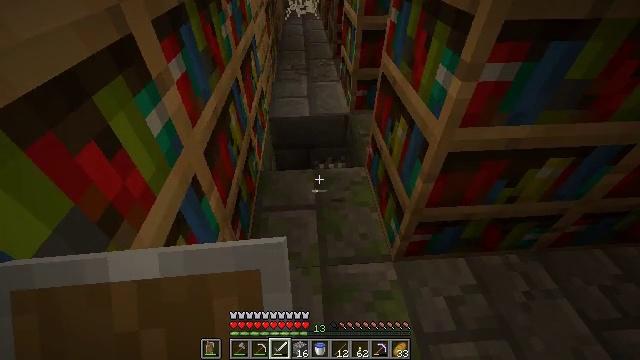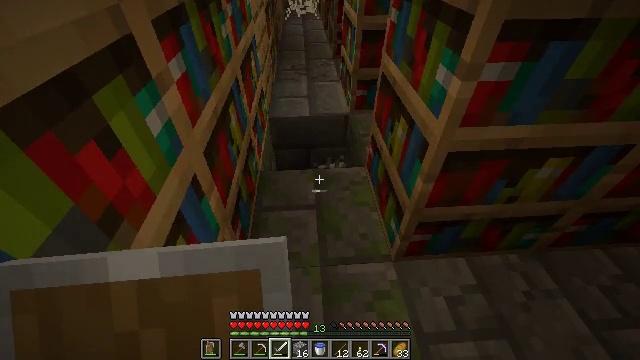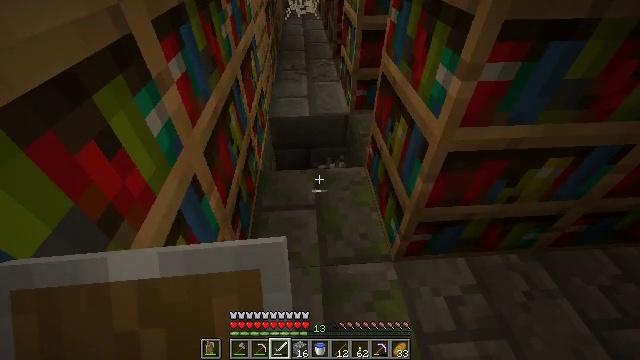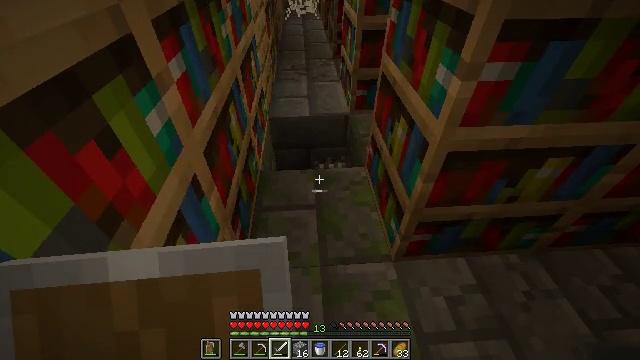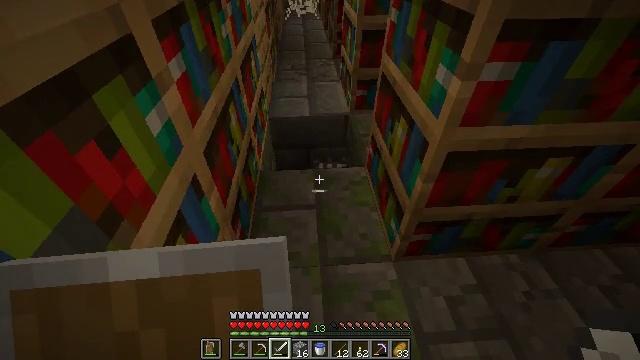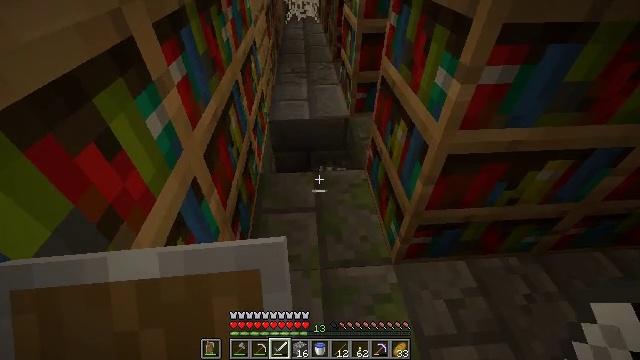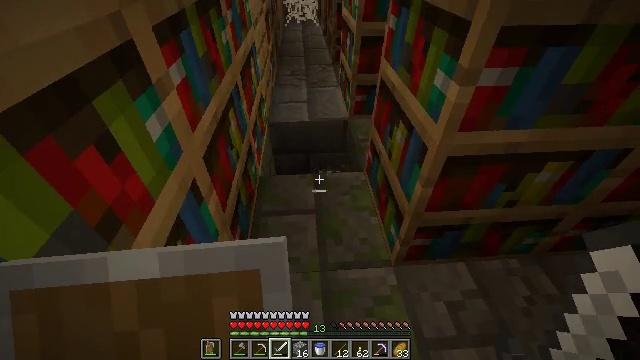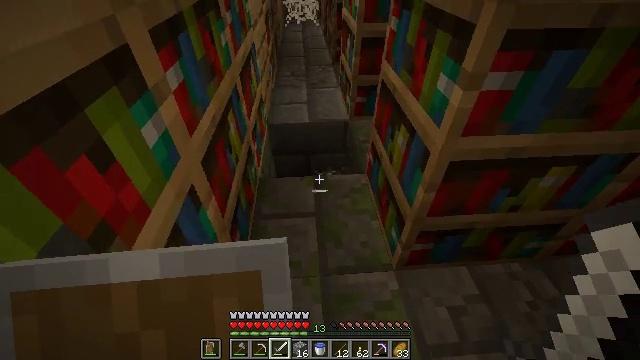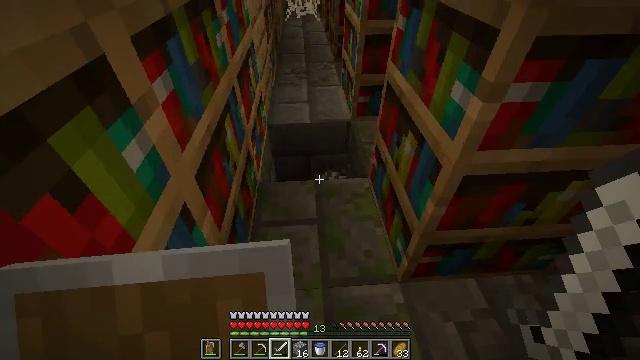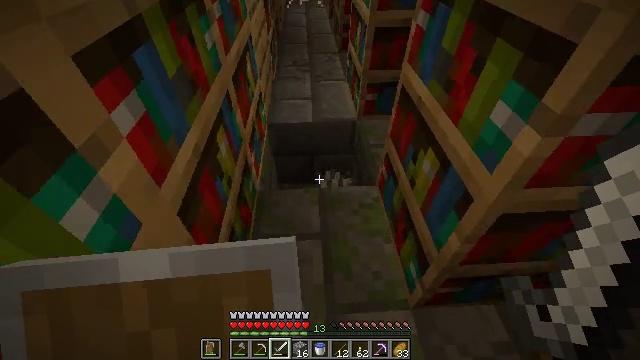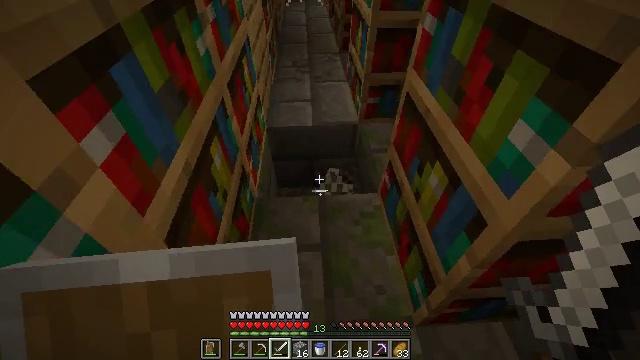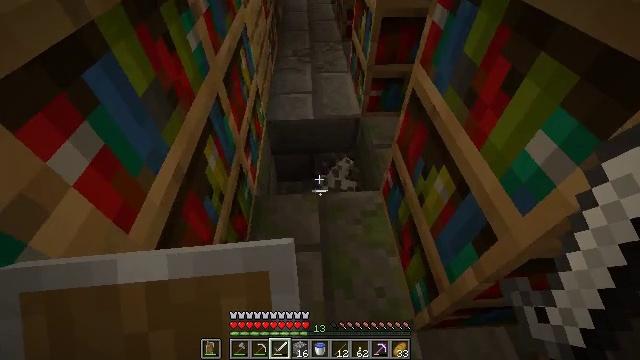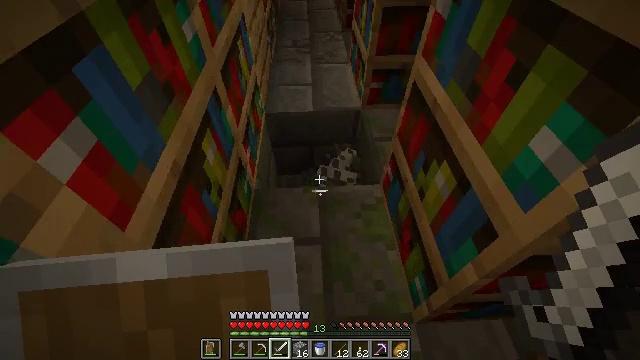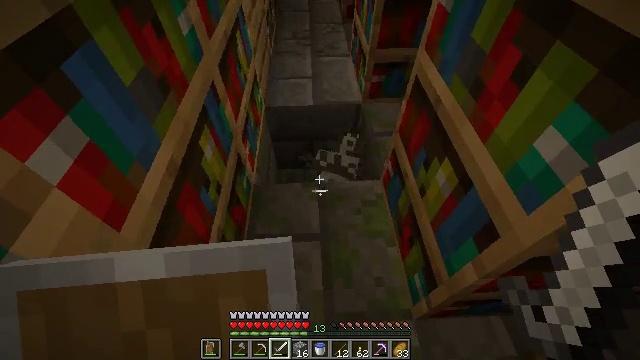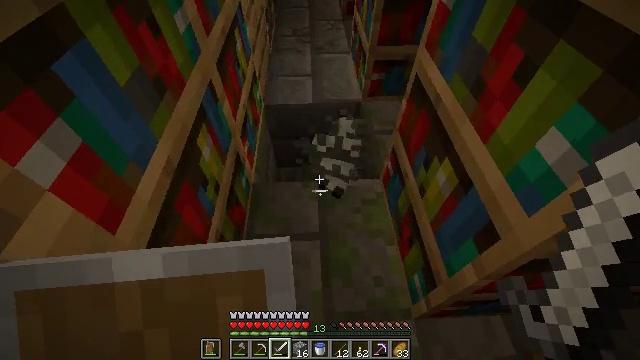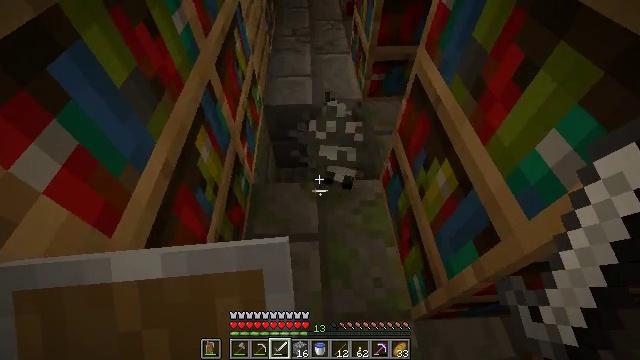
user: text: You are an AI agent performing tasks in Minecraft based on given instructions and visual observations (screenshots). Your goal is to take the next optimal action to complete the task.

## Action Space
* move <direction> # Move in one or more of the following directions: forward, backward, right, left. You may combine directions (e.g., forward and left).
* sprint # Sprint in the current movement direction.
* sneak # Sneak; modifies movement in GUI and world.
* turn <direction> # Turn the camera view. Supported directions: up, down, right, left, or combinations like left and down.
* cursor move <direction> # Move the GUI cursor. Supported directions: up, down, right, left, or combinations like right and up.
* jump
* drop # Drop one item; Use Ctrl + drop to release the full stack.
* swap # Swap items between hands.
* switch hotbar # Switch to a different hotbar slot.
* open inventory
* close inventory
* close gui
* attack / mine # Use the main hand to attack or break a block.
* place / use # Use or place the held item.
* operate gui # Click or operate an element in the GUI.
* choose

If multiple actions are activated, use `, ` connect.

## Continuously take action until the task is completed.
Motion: motion action
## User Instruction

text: Fight against silverfish.
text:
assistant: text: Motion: no_op
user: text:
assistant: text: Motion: no_op
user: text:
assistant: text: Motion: no_op
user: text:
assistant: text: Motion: no_op
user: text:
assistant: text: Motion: no_op
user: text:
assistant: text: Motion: no_op
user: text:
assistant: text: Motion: move forward
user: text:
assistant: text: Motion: move forward, turn down
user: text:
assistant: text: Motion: move forward, turn down
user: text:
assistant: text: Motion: no_op
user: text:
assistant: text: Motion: turn down
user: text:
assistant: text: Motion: turn down
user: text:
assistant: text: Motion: turn down
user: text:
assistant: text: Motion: no_op
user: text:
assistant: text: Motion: no_op
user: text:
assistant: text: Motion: turn right
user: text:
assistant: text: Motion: turn right
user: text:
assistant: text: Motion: turn right and up
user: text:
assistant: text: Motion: turn up
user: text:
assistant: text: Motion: turn left and up
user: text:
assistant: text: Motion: turn left, attack / mine
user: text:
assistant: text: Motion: turn left, attack / mine
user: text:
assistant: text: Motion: attack / mine
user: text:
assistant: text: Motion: no_op
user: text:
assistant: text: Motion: no_op
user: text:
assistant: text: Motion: no_op
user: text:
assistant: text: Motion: no_op
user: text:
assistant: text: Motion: no_op
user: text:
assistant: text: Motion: no_op
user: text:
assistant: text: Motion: no_op